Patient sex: M
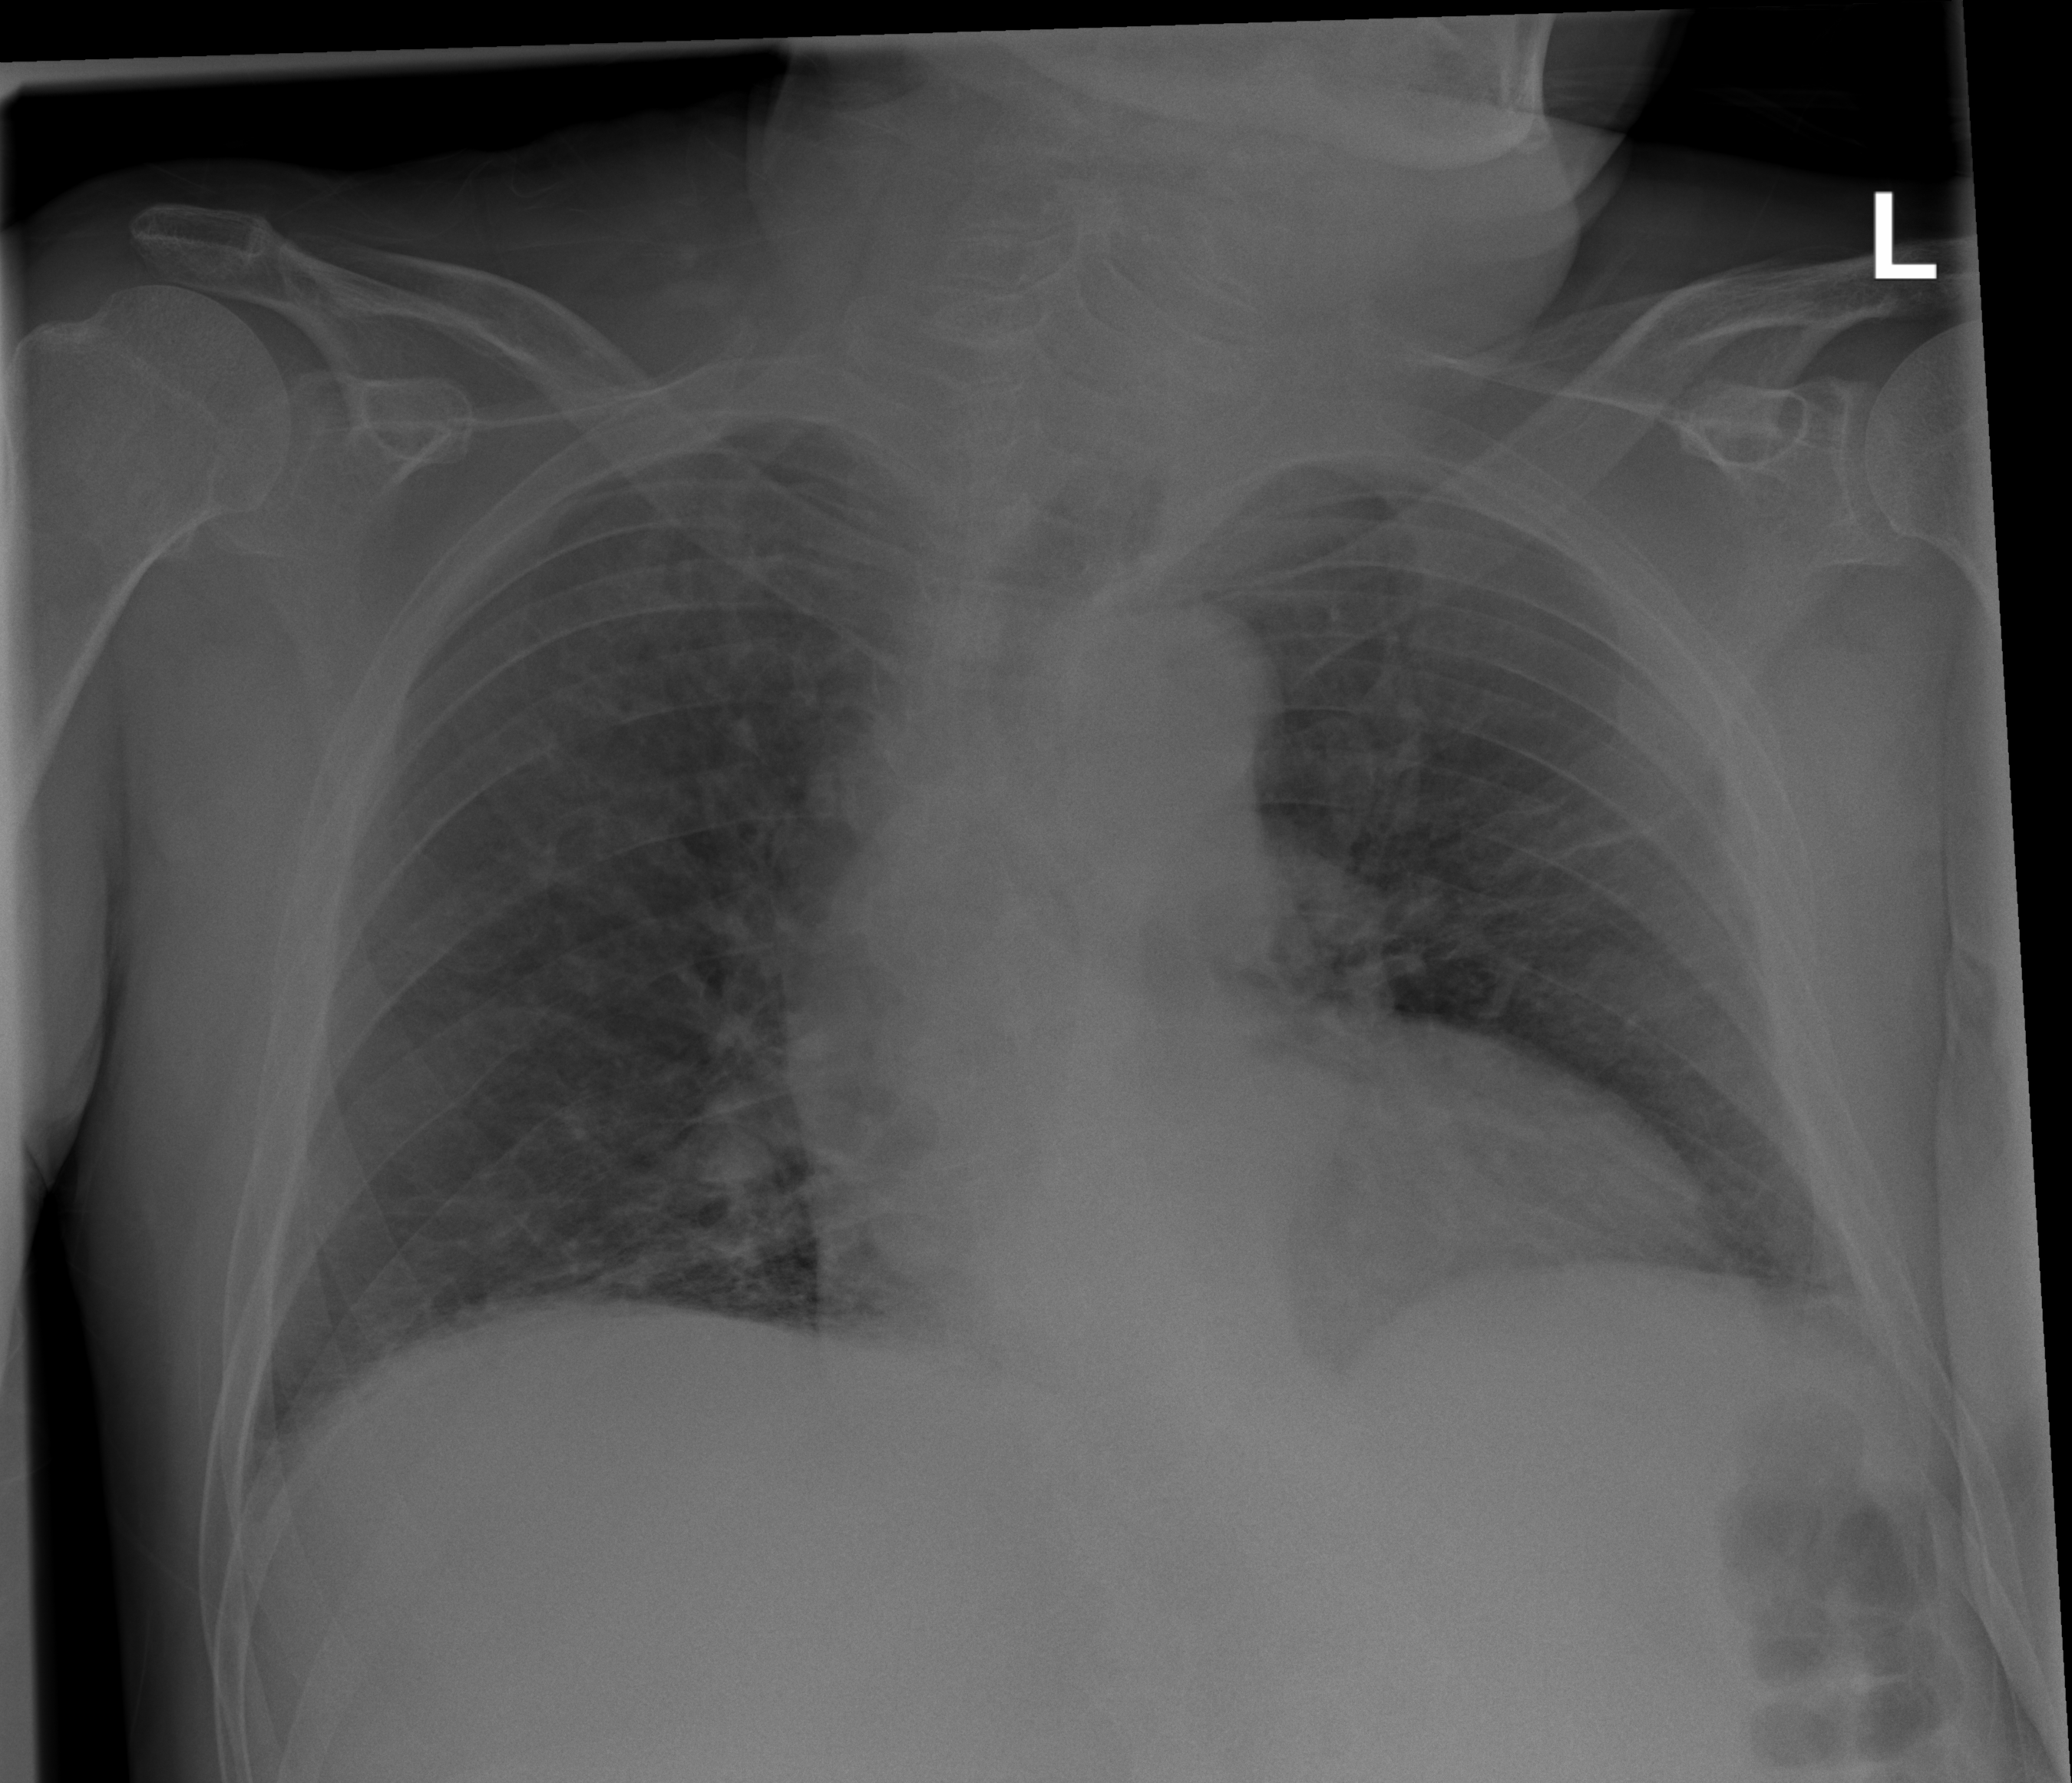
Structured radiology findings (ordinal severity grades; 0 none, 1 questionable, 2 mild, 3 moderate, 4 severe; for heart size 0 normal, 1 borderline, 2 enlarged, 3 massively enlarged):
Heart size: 1
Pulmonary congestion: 1
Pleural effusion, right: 0
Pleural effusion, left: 2
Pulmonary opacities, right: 2
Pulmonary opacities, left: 2
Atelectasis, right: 2
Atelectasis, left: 2